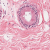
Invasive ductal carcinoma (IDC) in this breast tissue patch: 0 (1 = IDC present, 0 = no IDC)